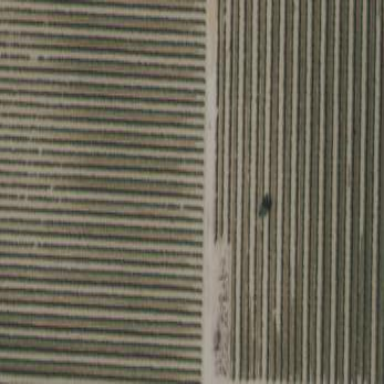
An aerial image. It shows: Vineyard.